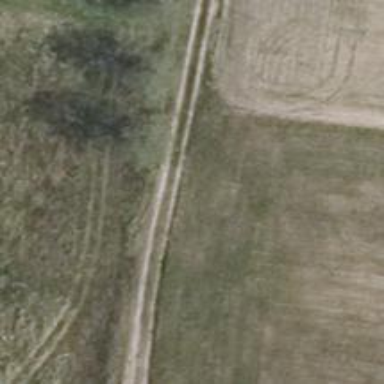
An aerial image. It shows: Sandy track with grade 4 tracktype.